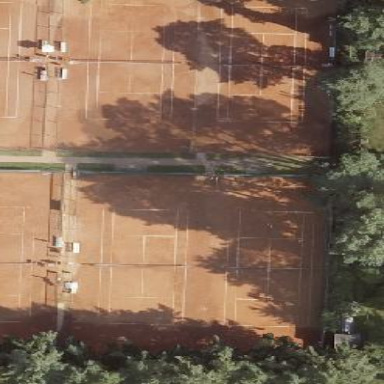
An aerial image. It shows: Tennis court on pitch designated for leisure land.